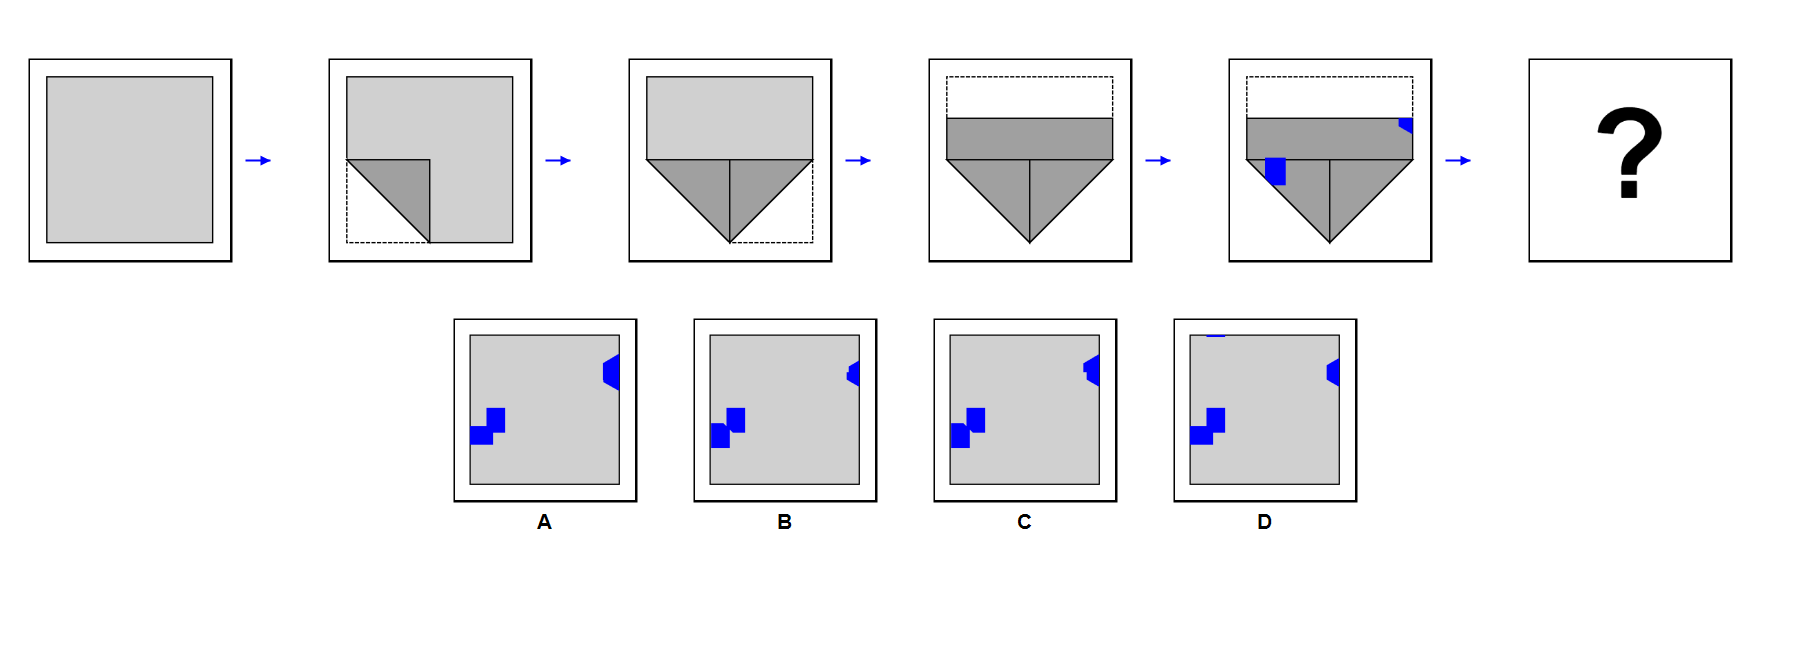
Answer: D